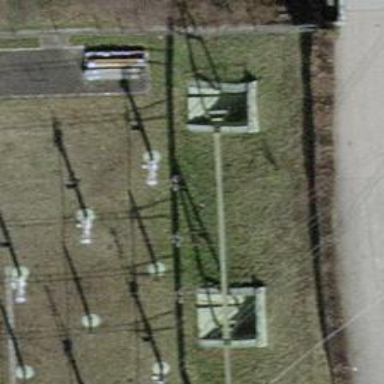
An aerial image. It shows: Insulator used in power equipment.